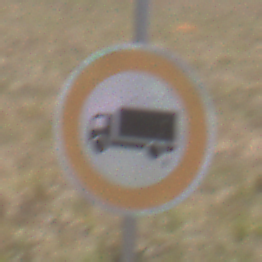
Verkehrszeichen: VerbotFuerKraftfahrzeugeUeberDreiKommaFuenfTonnen
Umgebung: Outdoor, Nature
Tageszeit: Midday
Wetter: PartlyCloudy
Licht: Natural
Jahreszeit: NotSpecified
Kontrast: HighContrast